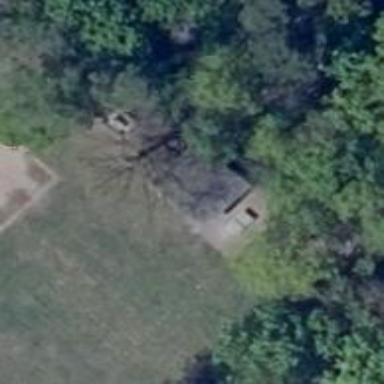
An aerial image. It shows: Shelter.